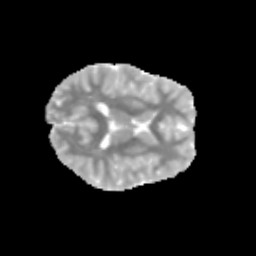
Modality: MD
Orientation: axial
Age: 10
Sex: male
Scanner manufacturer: siemens
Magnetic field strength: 3 T
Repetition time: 3.8 s
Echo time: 0.07 s